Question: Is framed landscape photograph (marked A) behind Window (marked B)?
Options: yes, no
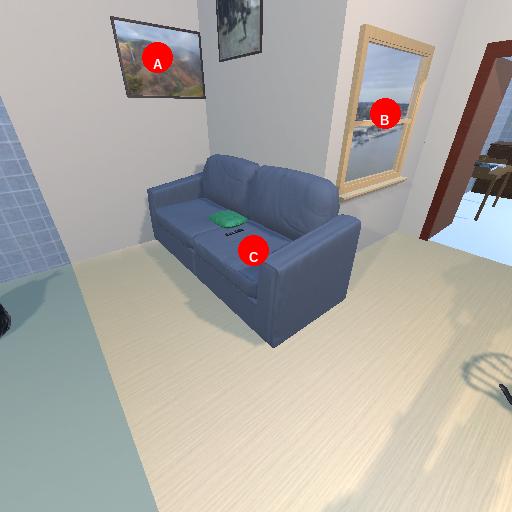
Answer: yes